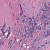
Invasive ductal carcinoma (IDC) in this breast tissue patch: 1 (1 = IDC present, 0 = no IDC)